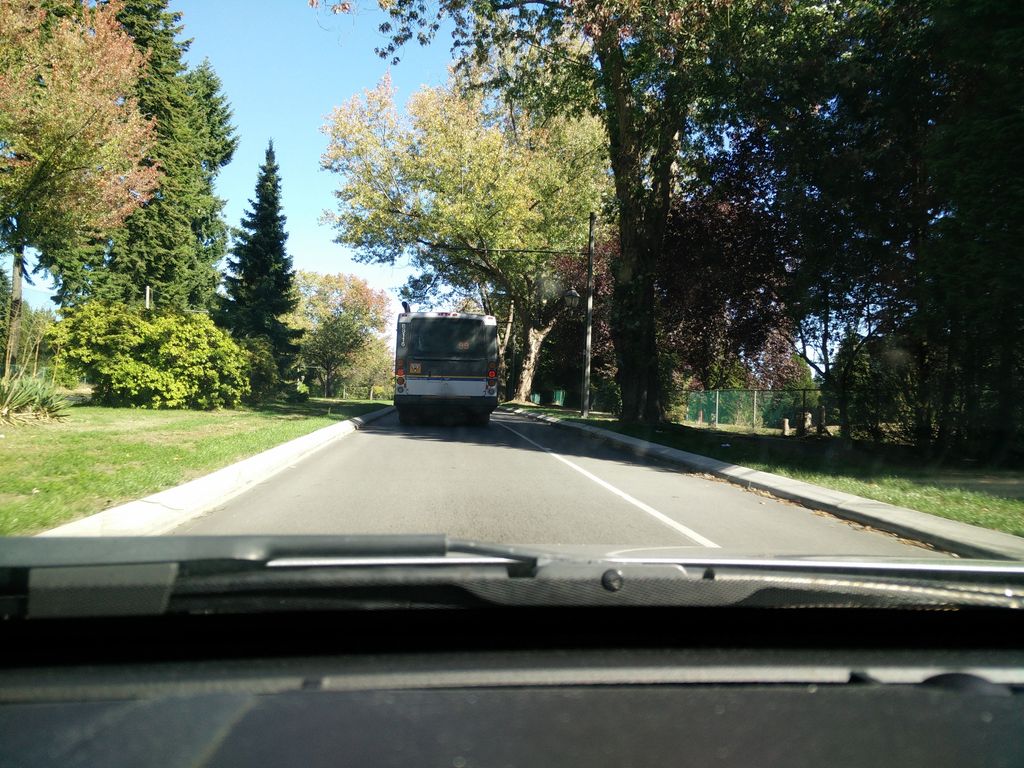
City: vancouver